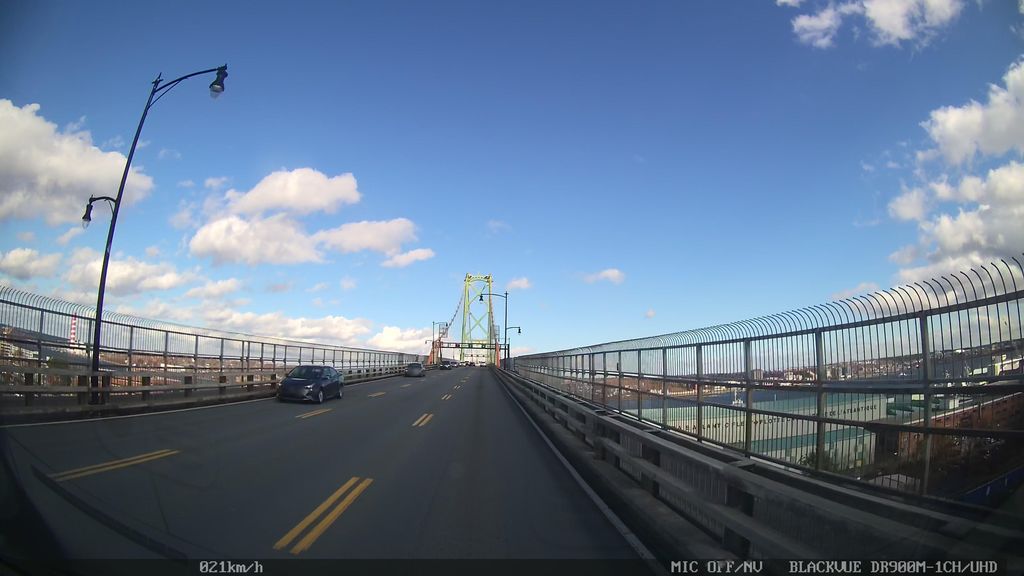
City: halifax